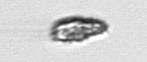
Label: Pseudochattonella_farcimen